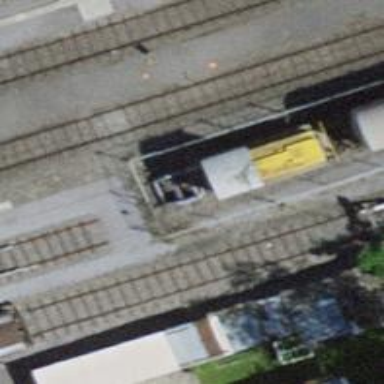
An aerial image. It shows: Railway buffer stop.